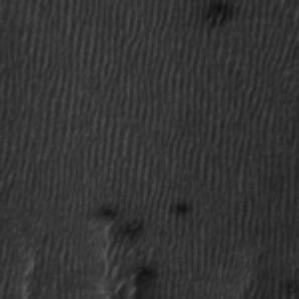
Label: frost